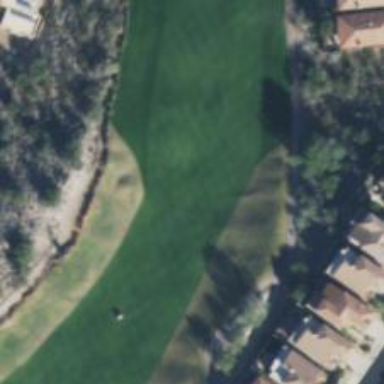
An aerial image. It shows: Golf hole.